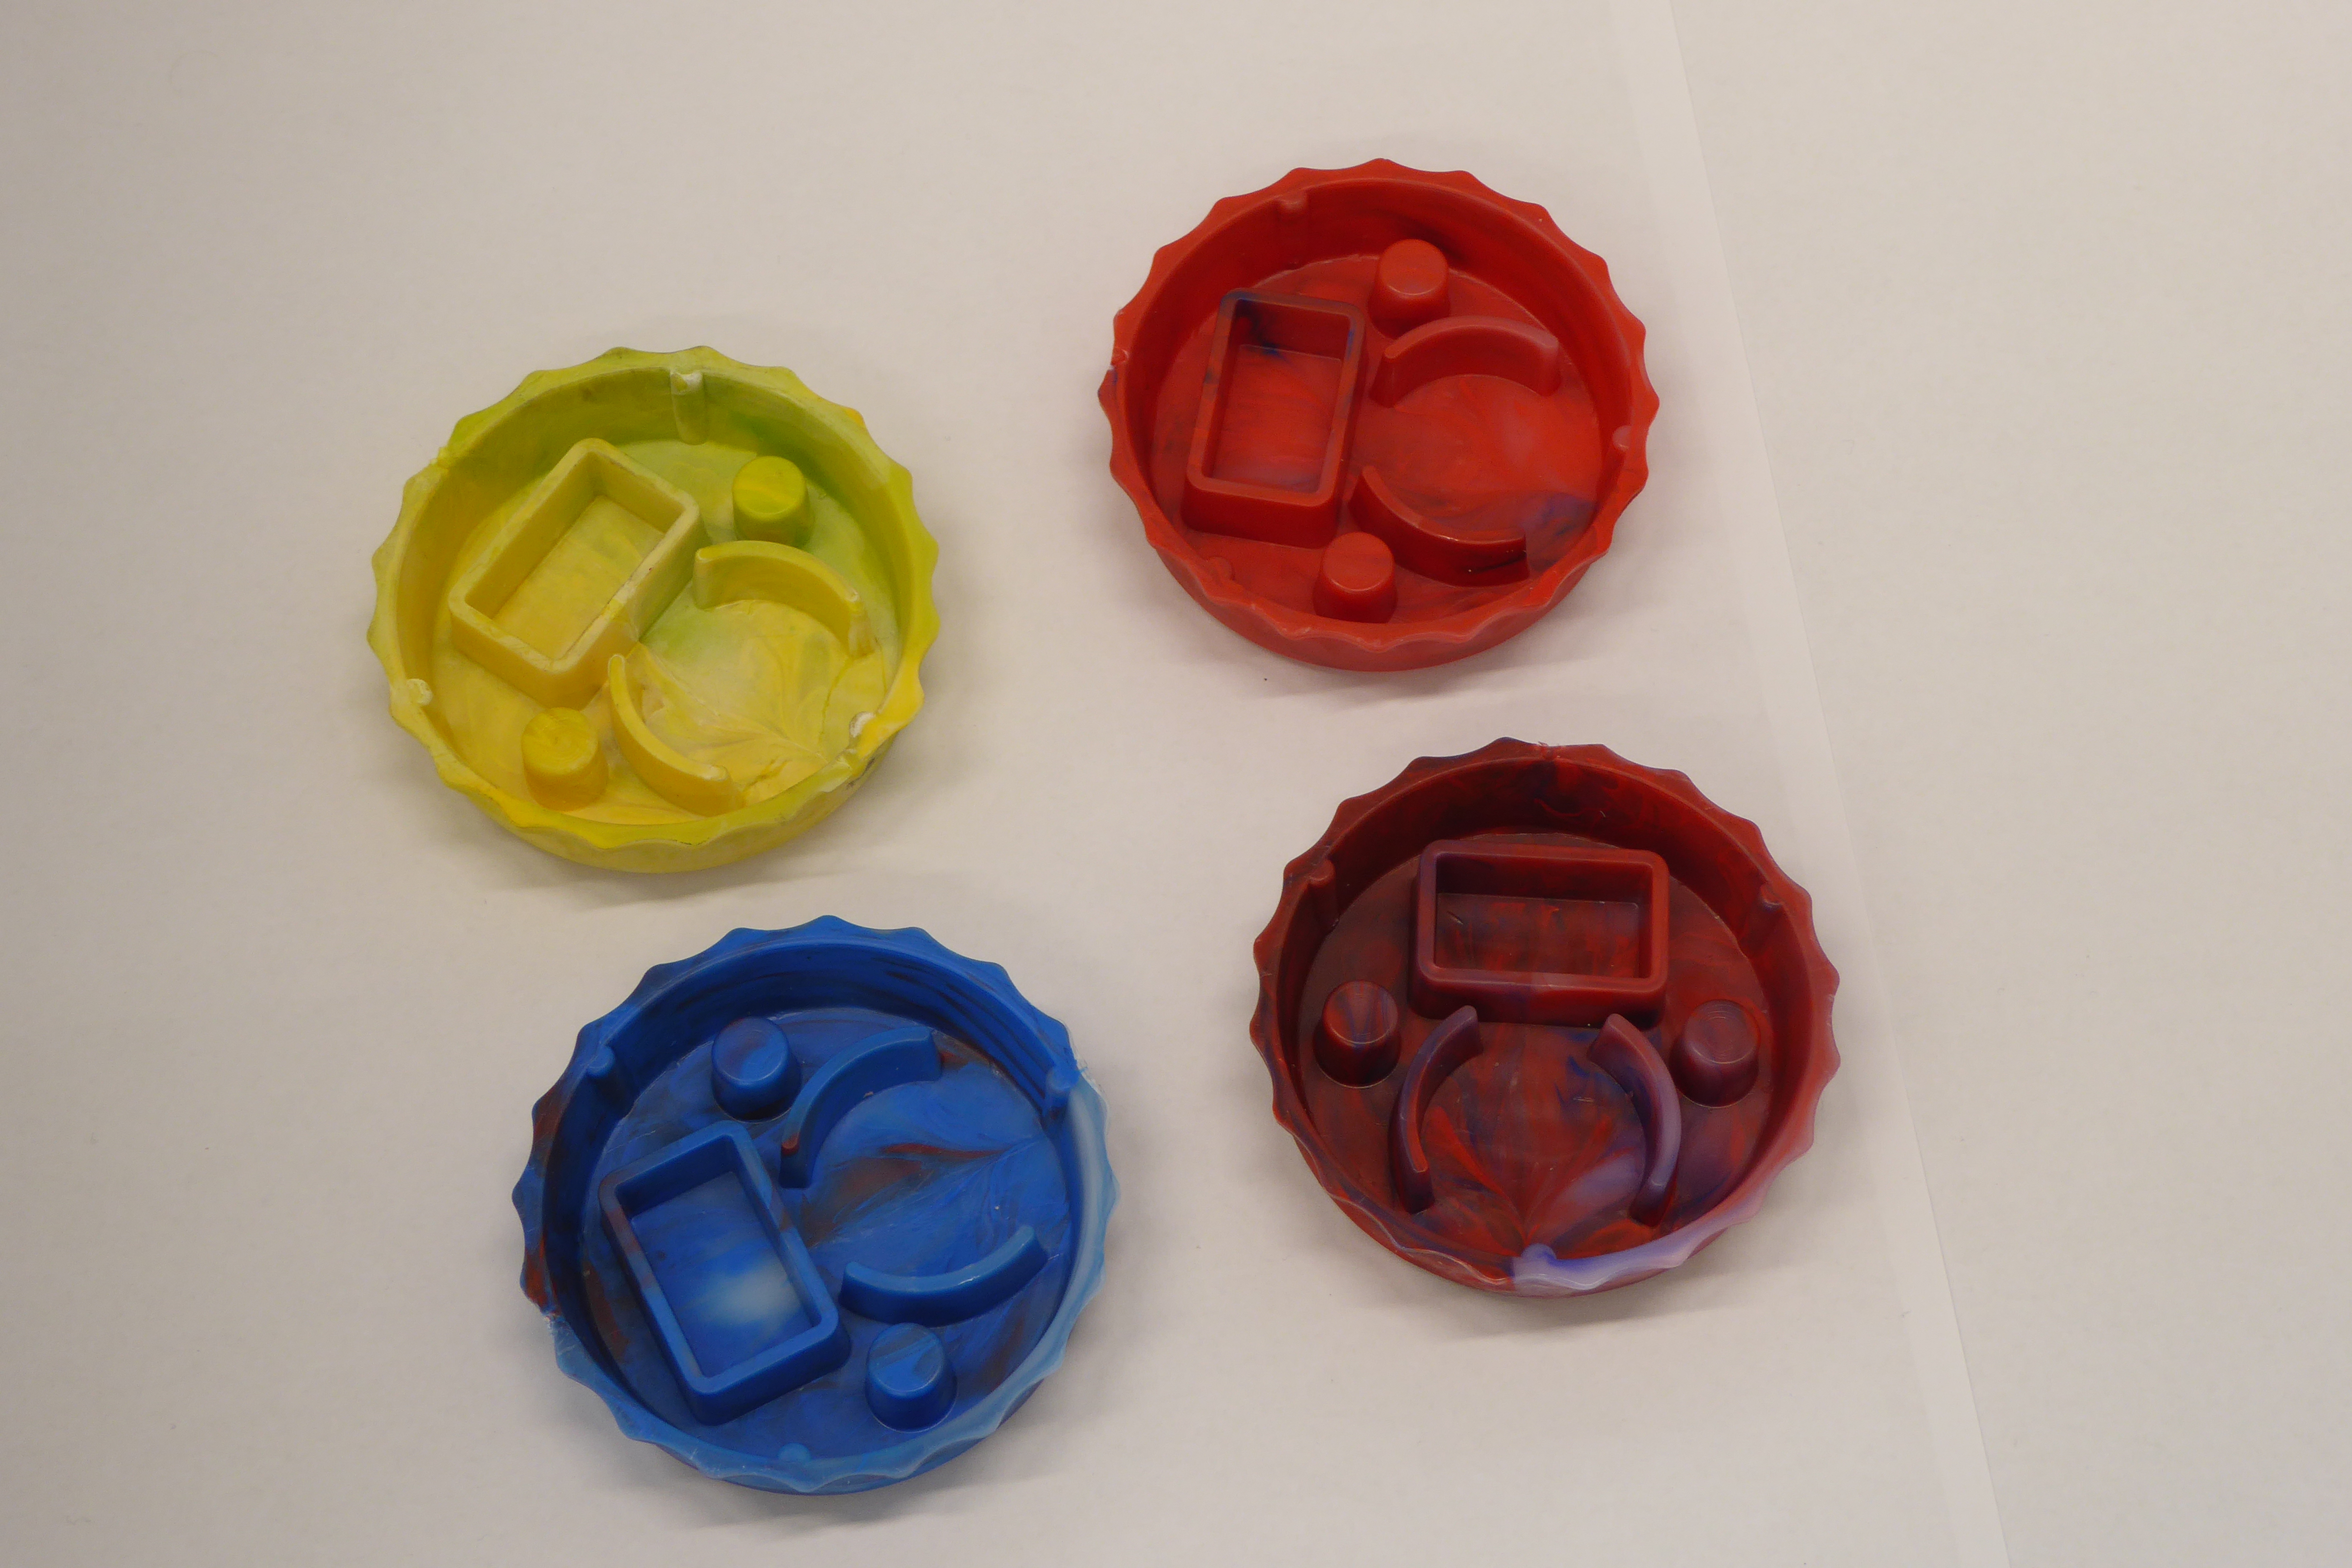
Label: Bottle Opener - Cover